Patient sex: F
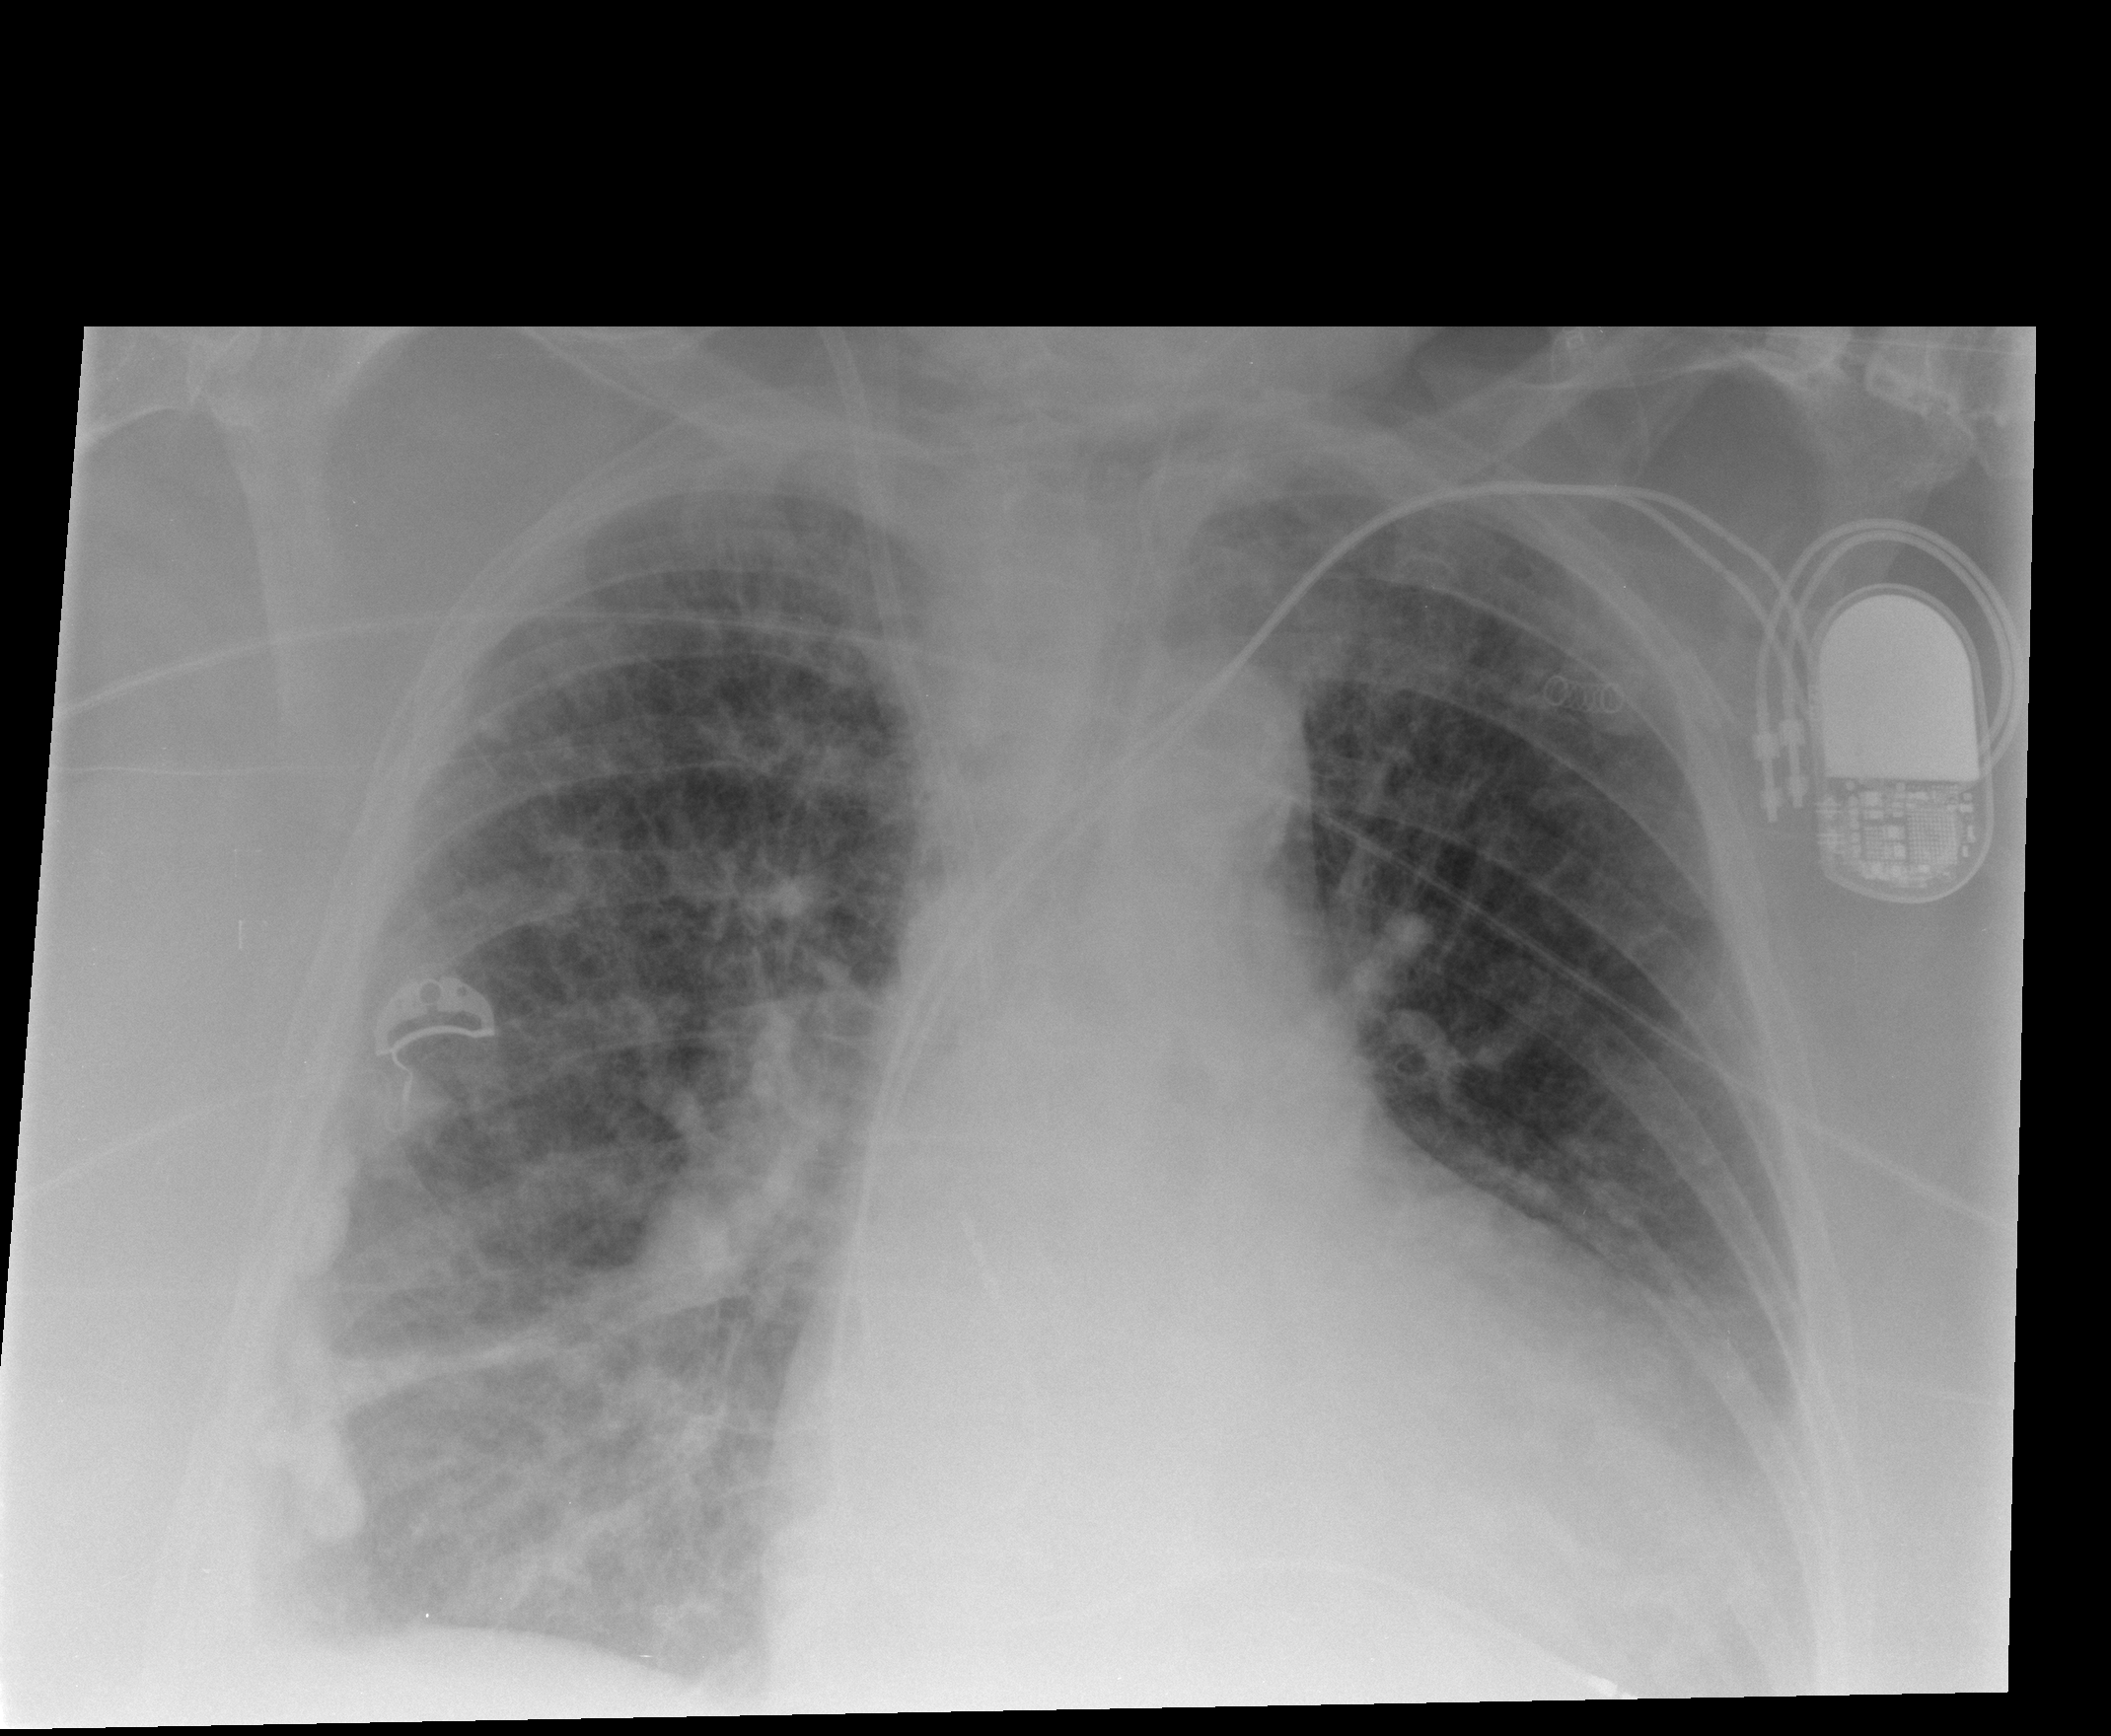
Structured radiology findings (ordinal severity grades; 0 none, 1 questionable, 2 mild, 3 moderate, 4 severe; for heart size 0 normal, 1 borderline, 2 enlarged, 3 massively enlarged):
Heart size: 2
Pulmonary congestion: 2
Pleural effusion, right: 2
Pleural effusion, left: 2
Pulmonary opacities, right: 3
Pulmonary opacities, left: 2
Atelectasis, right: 2
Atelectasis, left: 2